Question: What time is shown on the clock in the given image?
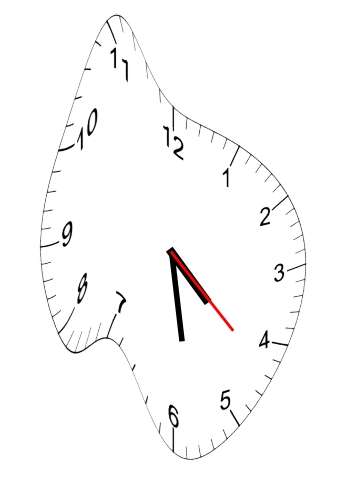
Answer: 04:28:22